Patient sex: F
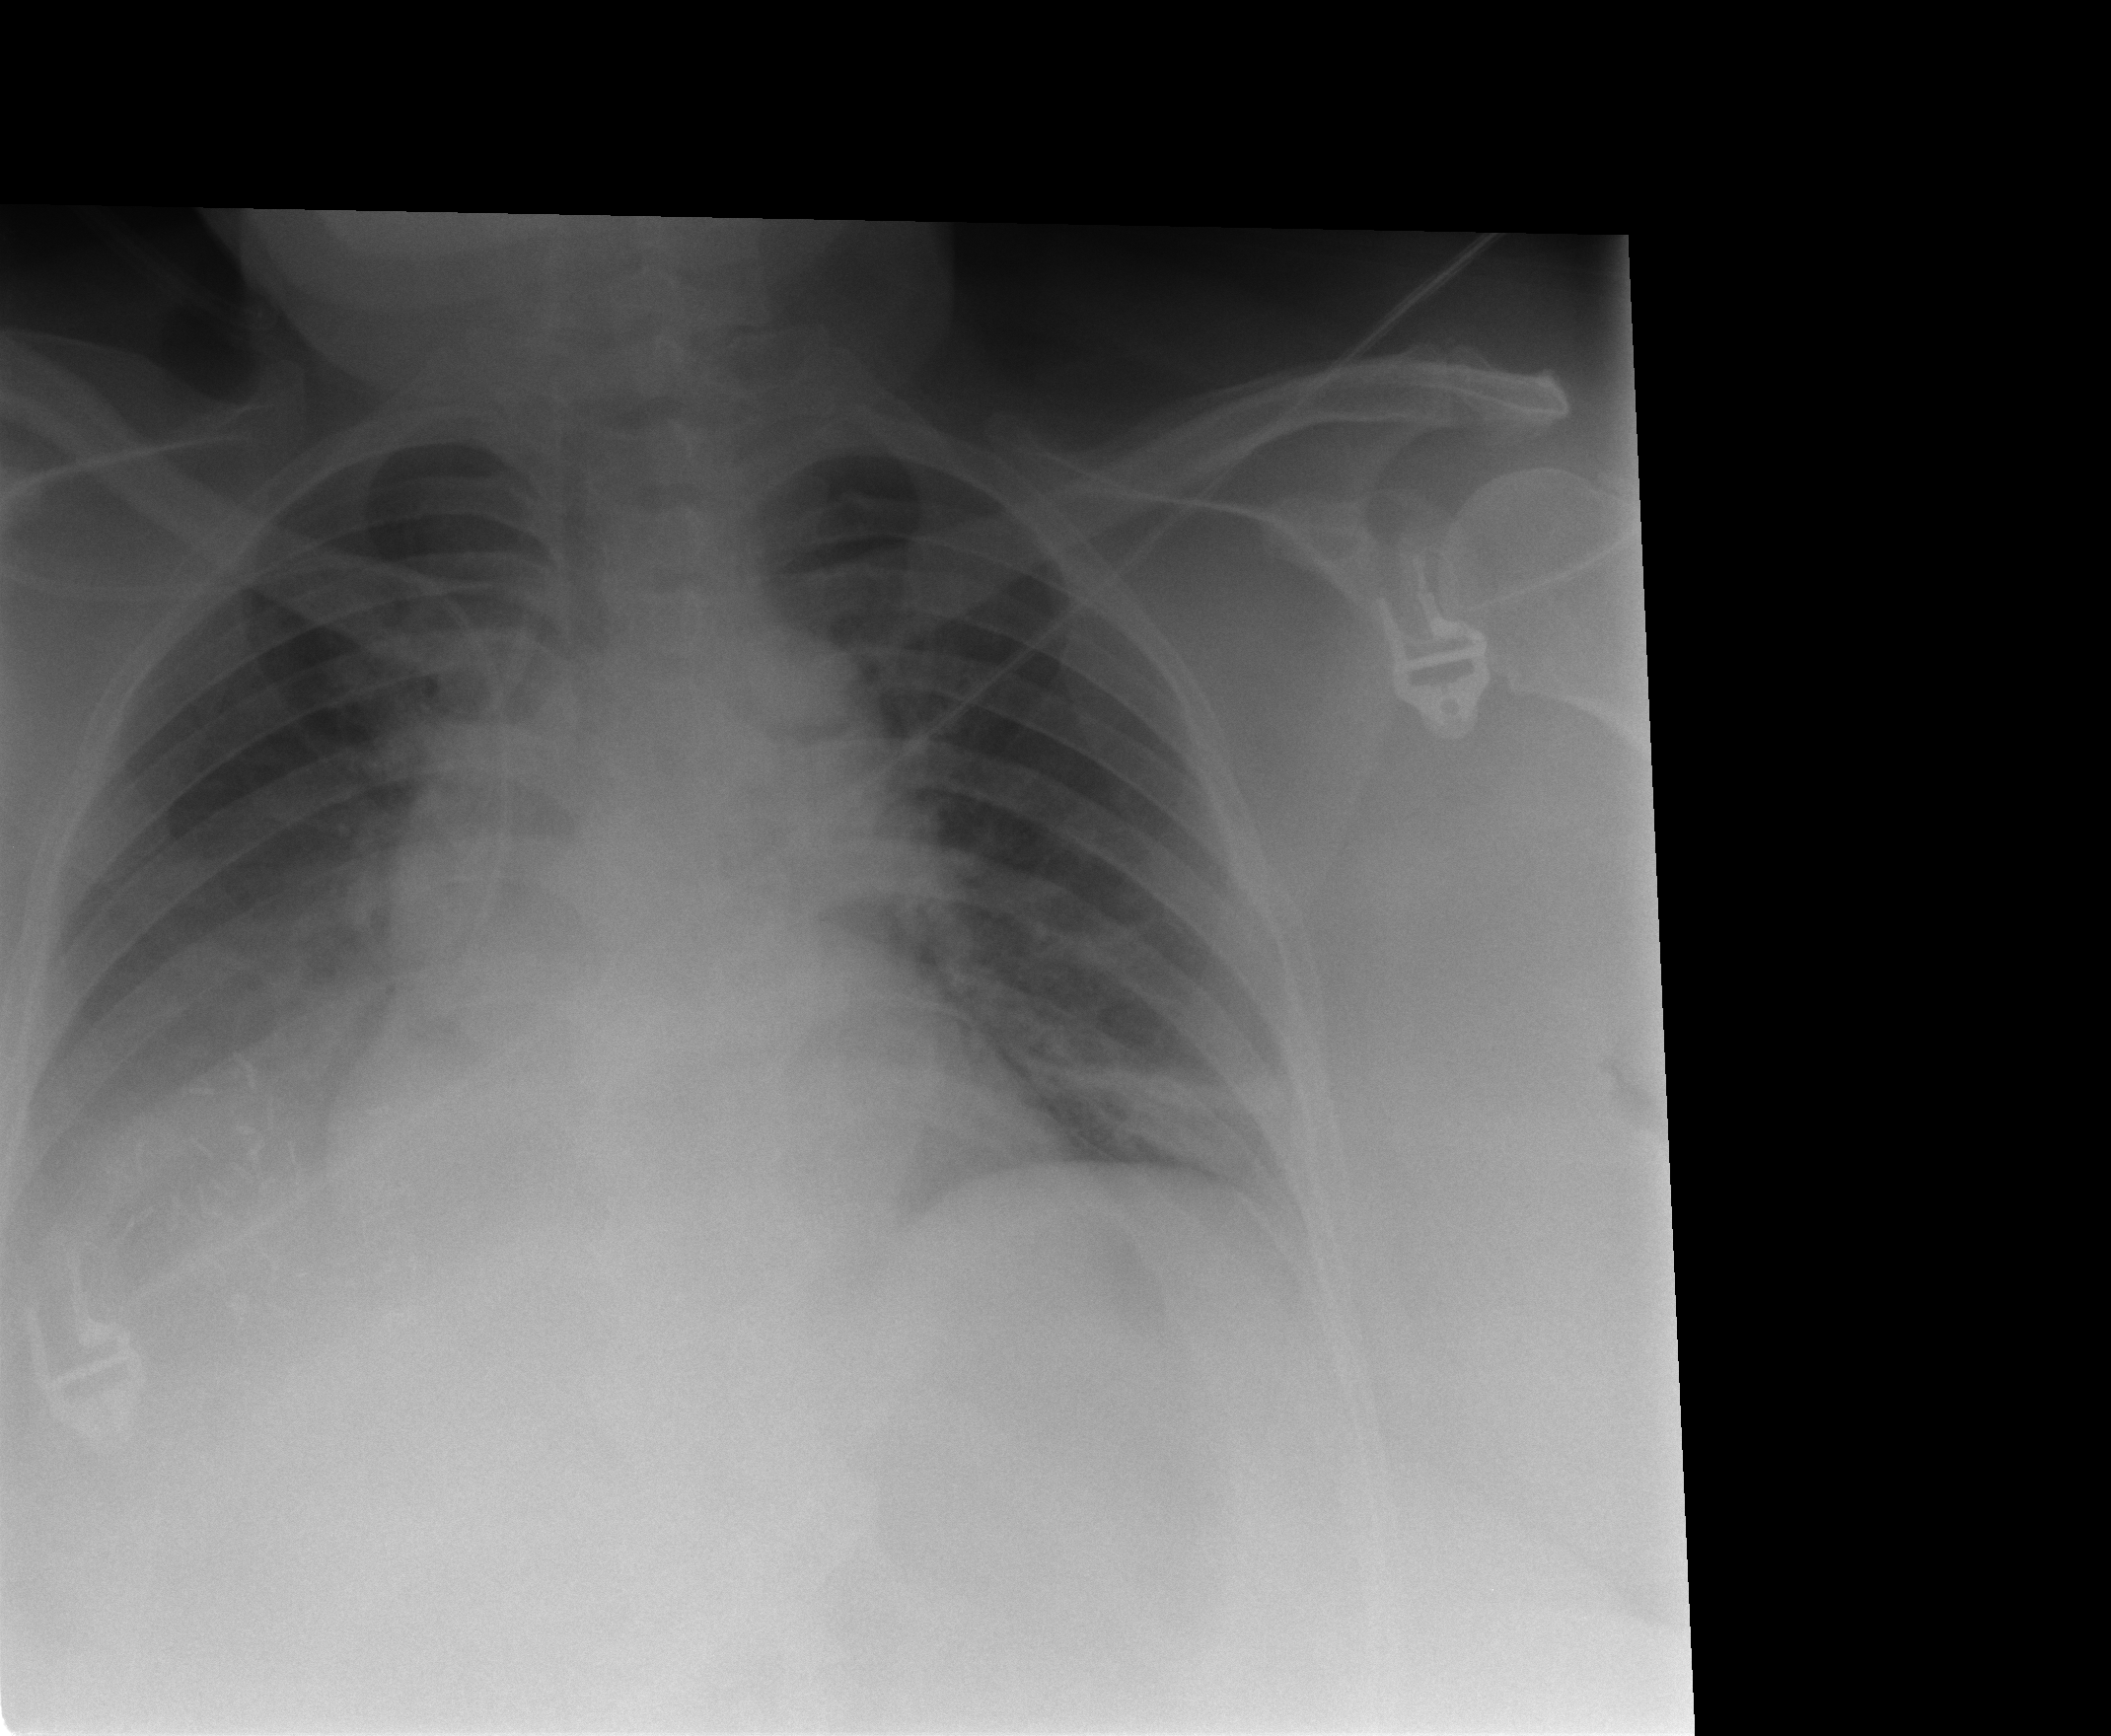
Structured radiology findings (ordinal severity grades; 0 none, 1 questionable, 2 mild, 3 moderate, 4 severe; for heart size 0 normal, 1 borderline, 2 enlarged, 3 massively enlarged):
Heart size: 0
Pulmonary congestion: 0
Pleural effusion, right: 2
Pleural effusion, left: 0
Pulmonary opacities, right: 0
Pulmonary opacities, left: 0
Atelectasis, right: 2
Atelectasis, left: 2